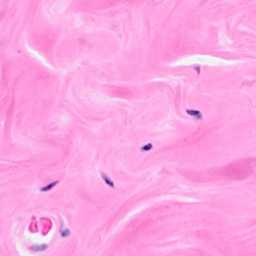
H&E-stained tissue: Breast